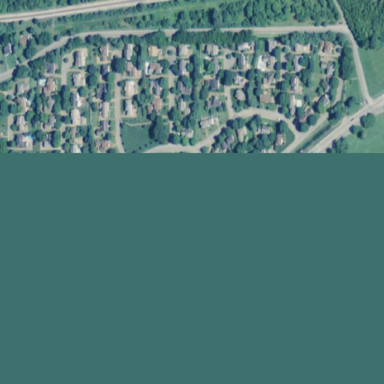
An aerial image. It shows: Residential neighbourhood.